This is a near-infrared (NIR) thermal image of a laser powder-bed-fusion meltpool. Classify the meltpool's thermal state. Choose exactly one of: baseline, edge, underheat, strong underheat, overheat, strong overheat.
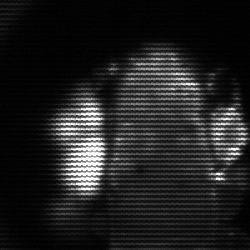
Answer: strong underheat